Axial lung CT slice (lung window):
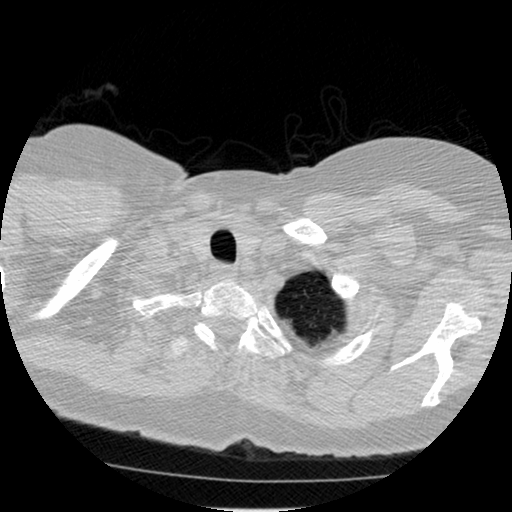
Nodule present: no